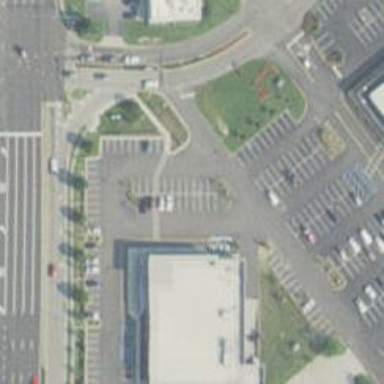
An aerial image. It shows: Supermarket.